Question: How many ricochets will a ball launched from (1.0, 1.0) at 10° need to hit the target at (9.0, 9.0)? The ball reflects perfectly off the arena walls and mirror-obstacles.
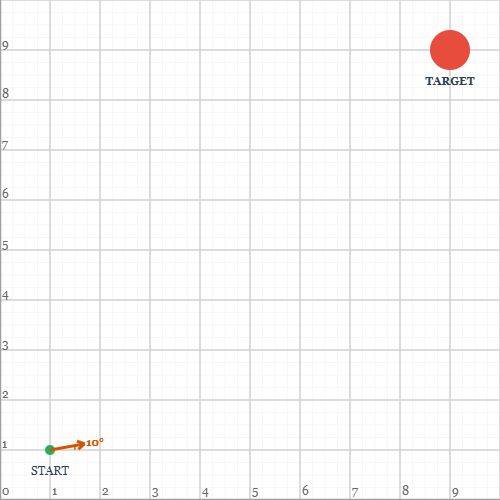
Answer: 4